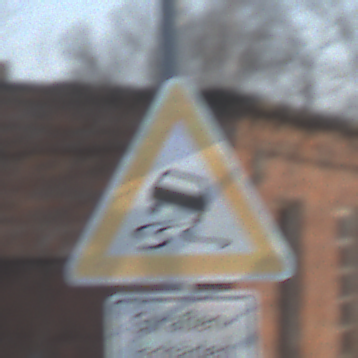
Verkehrszeichen: SchleuderOderRutschgefahr
Zusatzzeichen unten: HinweiseAufGefahrenDurchVerbaleAngabe3
Umgebung: Outdoor, Suburban
Tageszeit: SunriseSunset
Wetter: PartlyCloudy
Licht: Natural
Jahreszeit: Winter
Kontrast: MediumContrast